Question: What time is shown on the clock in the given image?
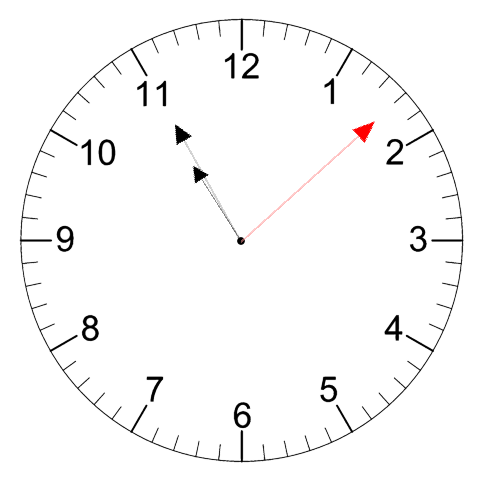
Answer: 10:55:08